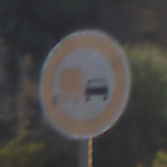
Verkehrszeichen: UeberholverbotKraftfahrzeuge
Umgebung: Outdoor, Nature
Tageszeit: MorningAfternoon
Wetter: Clear
Licht: Natural
Jahreszeit: NotSpecified
Kontrast: HighContrast